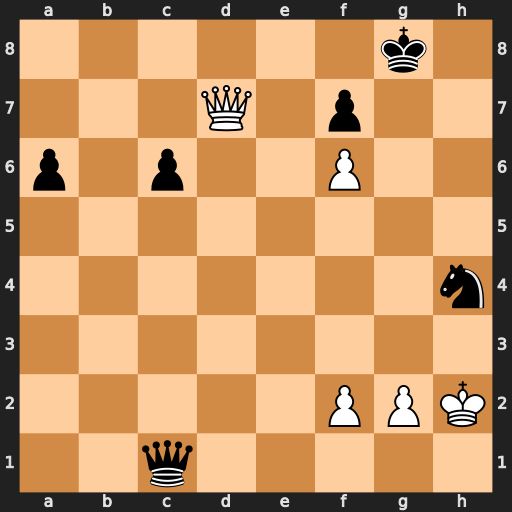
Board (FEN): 6k1/3Q1p2/p1p2P2/8/7n/8/5PPK/2q5
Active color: w
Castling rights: -
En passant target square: -
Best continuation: Qe8+ Kh7 Qxf7+ Kh6 Qg7+ Kh5 g4#